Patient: sex M, age 52
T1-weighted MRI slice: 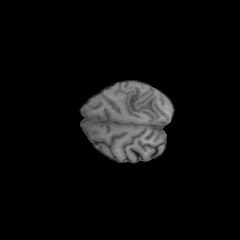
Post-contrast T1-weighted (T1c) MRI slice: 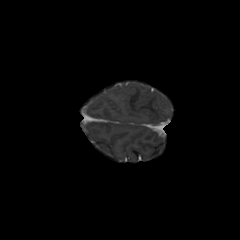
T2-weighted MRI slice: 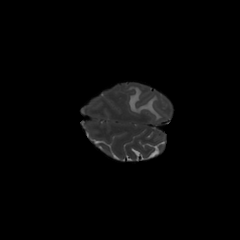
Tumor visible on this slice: yes
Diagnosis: Glioblastoma, IDH-wildtype
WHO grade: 4